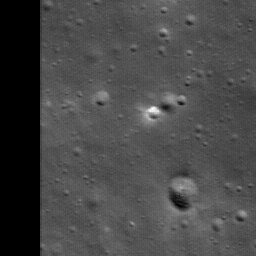
Host type: hard_negative
Lunar coordinates: latitude -49.477, longitude 162.507